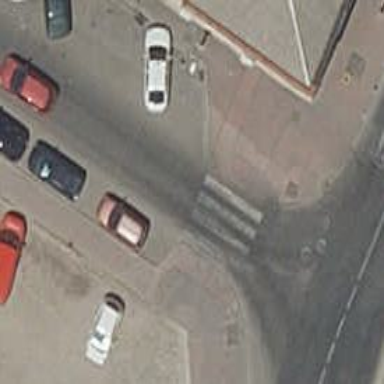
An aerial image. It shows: Marked crossing on the road.